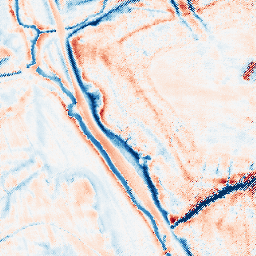
Category: edge_preserving
Decomposition family: bilateral
Decomposition parameters: d: 21
sigma_color: 50
sigma_space: 50
Upsampling method: regularized
Upsampling parameters: scale: 4
lambda_reg: 0.1
Upsampling scale: 4